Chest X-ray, AP view. Patient: 21 years old, sex F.
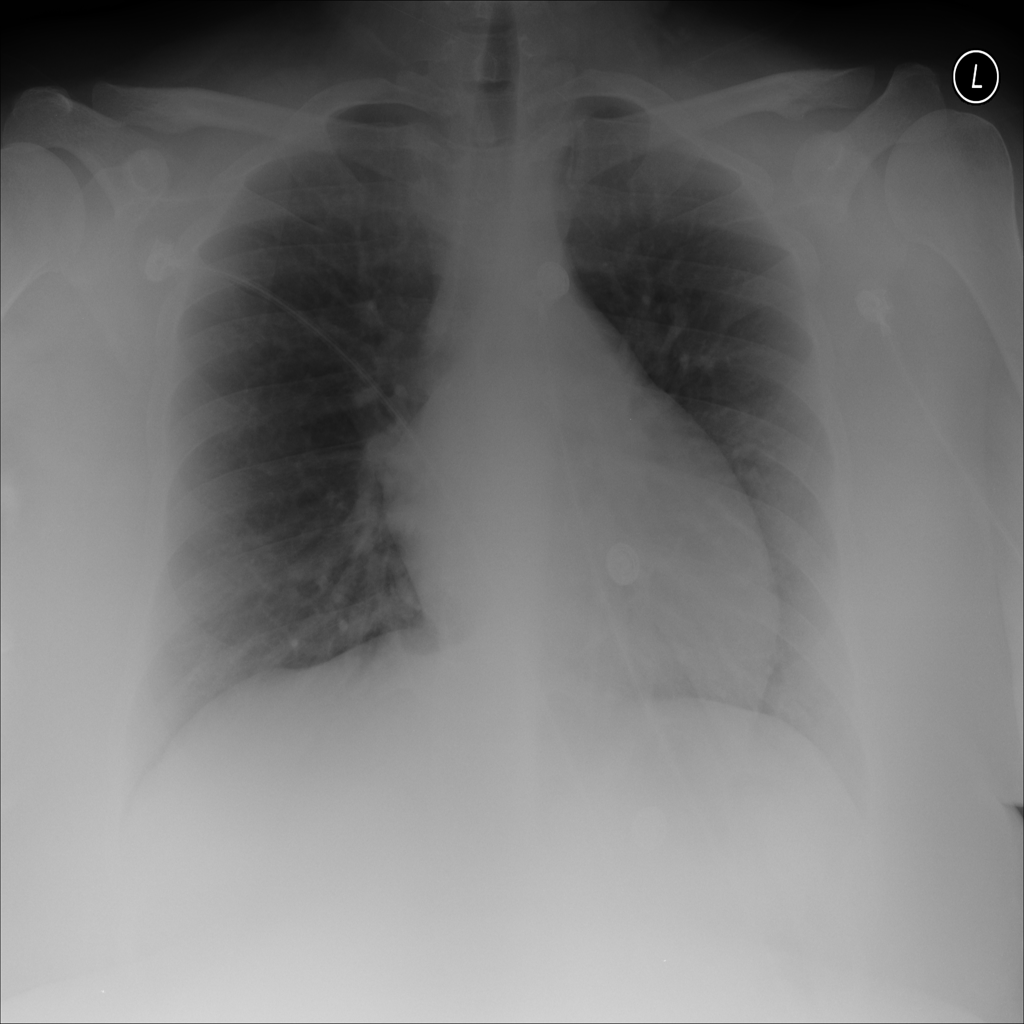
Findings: No Finding